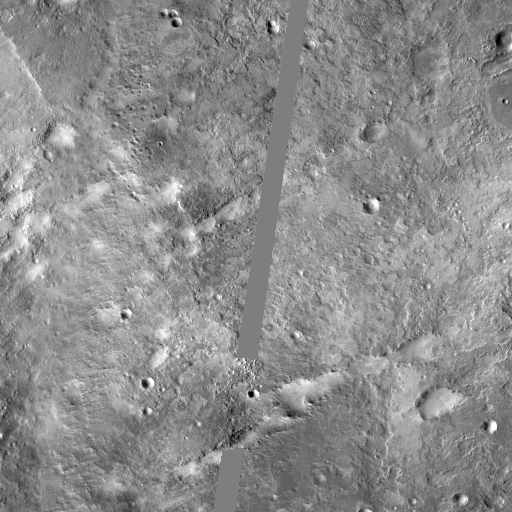
Crater classes present: Background, Other, Buried, Secondary